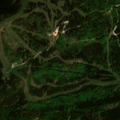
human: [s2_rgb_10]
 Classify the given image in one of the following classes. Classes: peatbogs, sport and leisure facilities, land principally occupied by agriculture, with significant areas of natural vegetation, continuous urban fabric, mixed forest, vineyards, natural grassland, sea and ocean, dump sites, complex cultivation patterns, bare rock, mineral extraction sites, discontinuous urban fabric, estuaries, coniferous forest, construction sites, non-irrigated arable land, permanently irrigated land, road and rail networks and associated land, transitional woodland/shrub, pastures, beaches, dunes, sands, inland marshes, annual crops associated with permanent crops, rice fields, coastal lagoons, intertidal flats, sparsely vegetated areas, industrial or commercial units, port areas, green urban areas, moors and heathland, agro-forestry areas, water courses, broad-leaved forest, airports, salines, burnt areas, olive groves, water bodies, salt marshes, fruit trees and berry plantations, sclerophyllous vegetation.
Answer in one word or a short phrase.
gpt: broad-leaved forest, coniferous forest, mixed forest, natural grassland